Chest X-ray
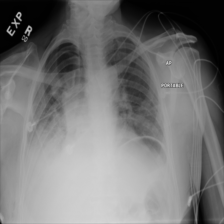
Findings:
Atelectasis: positive
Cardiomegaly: negative
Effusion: negative
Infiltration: negative
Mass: negative
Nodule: negative
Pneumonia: negative
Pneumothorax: positive
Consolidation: negative
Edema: negative
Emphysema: negative
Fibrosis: negative
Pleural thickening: negative
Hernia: negative